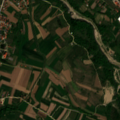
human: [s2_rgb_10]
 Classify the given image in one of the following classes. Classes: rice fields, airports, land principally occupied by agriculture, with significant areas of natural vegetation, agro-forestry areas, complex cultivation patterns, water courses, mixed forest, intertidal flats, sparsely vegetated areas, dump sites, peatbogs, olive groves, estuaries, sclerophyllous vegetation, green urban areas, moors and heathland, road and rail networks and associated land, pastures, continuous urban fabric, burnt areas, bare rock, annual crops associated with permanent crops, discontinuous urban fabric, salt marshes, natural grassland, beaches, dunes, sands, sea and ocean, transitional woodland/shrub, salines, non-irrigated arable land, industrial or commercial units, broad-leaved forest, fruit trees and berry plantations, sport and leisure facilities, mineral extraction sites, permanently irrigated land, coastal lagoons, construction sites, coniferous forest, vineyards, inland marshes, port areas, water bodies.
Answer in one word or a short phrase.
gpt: discontinuous urban fabric, complex cultivation patterns, land principally occupied by agriculture, with significant areas of natural vegetation, broad-leaved forest